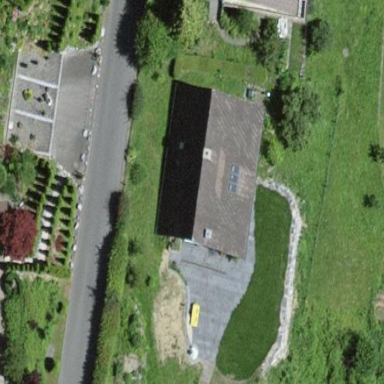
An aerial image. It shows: Simple and straightforward house.